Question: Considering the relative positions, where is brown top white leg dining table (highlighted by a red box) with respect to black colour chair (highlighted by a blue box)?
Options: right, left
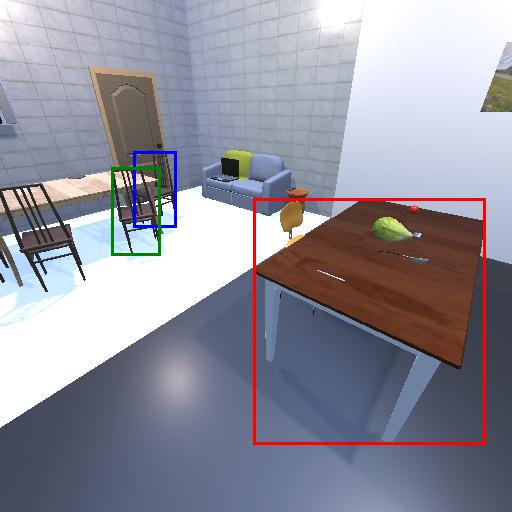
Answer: right